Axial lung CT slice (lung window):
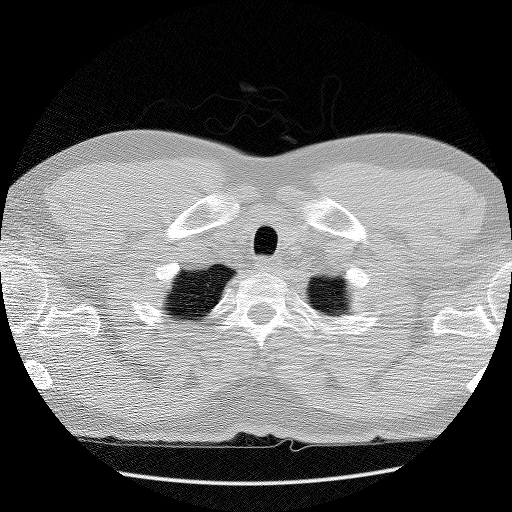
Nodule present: no